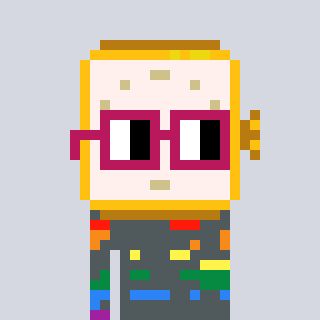
a pixel art character with square dark red glasses, a watch-shaped head and a teal-colored body on a cool background